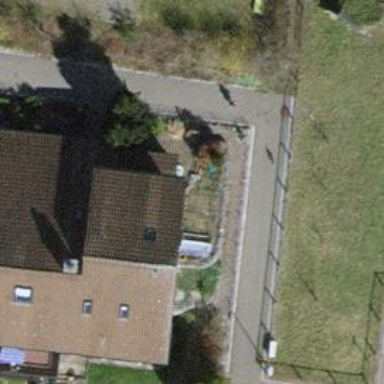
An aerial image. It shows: Detached building.